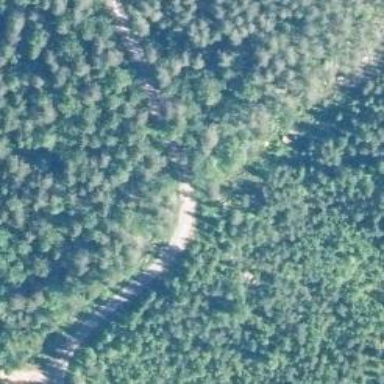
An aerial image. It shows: Unclassified road.